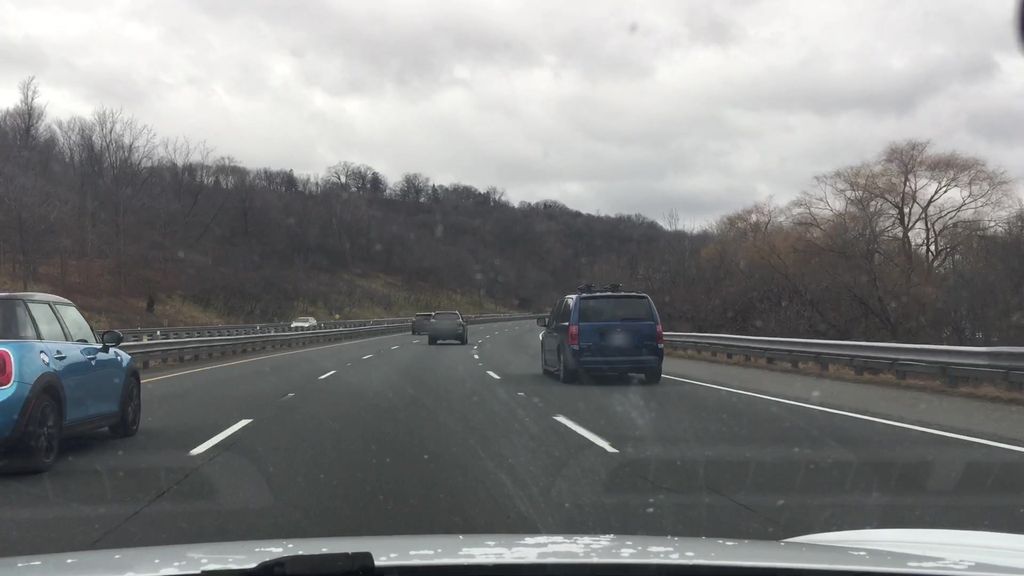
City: hamilton